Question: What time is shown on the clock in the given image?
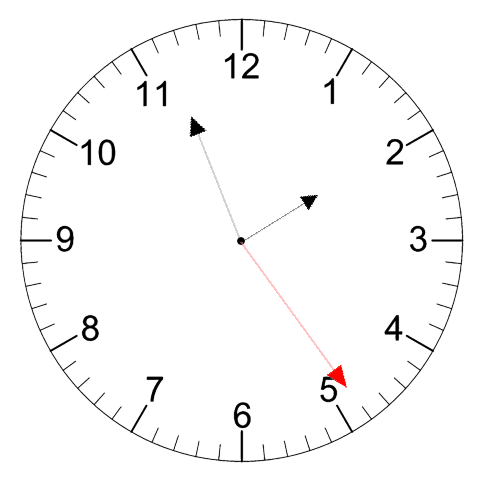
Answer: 01:56:24